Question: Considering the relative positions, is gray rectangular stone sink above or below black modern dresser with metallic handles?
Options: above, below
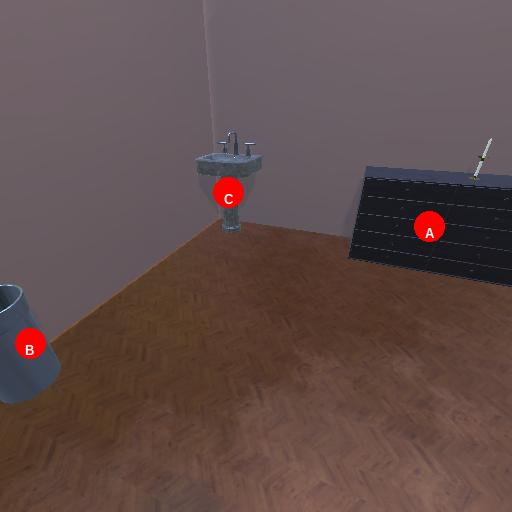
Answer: above